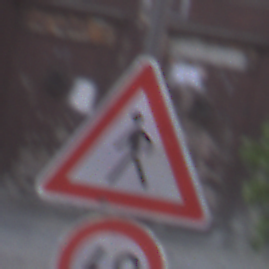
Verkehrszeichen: FussgaengerRechts
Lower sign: Geschwindigkeit60
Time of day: MorningAfternoon
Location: Outdoor (Urban)
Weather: PartlyCloudy
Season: NotSpecified
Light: Natural